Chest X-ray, PA view. Patient: 21 years old, sex M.
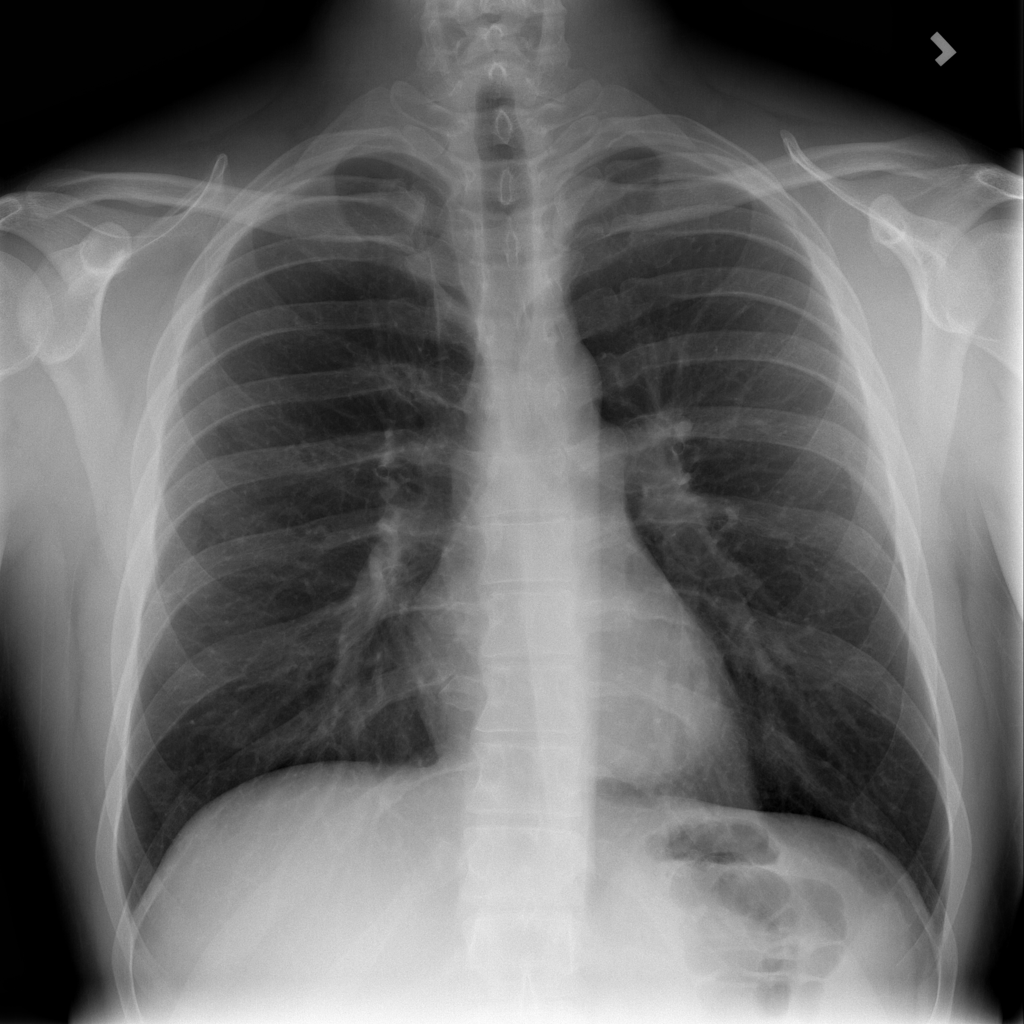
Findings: No Finding